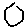
Label: hexagon